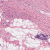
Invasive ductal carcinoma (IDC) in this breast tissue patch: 0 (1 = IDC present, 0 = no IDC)